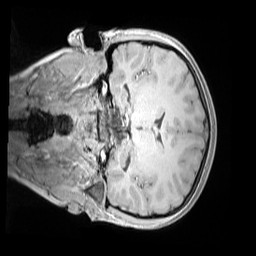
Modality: MP2RAGE
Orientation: coronal
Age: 9
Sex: female
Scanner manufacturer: siemens
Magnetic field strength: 3 T
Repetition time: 4 s
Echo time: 0.00303 s